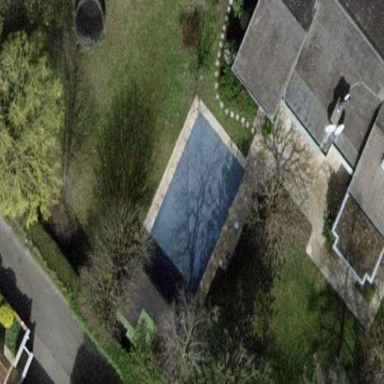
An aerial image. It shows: Outdoor swimming pool on leisure land.